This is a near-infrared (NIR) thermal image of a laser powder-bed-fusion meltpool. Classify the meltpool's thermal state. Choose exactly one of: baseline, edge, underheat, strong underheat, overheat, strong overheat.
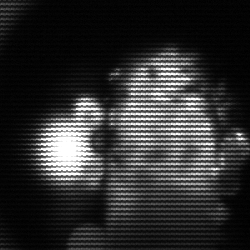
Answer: strong underheat